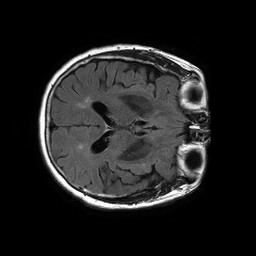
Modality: FLAIR
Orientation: axial
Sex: female
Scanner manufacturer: philips
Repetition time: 11 s
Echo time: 0.125 s